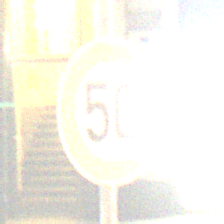
Verkehrszeichen: Geschwindigkeit50
Umgebung: Outdoor, Urban
Tageszeit: Night
Wetter: Clear
Licht: Artificial
Jahreszeit: NotSpecified
Kontrast: HighContrast